Aerial crown-view tile of a tropical tree (Barro Colorado Island, Panama), acquired 20240813:
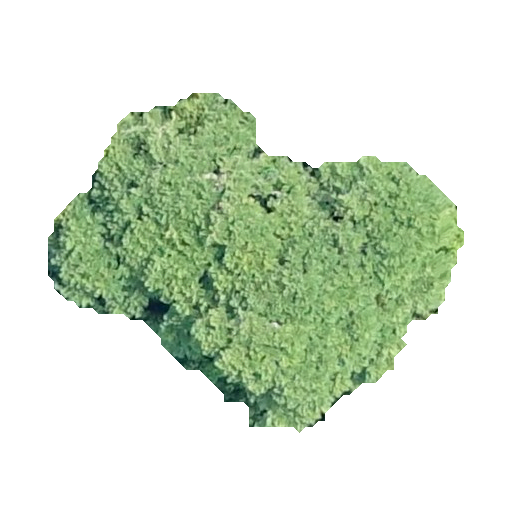
Species: Jacaranda copaia
GBIF accepted scientific name: Jacaranda copaia
Crown area: 129.322 m²